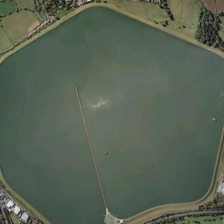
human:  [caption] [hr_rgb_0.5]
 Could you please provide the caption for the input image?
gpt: some buildings and green trees are around an almost circle large pond .

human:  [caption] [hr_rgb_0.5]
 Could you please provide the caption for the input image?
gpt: some buildings and green trees are around an almost circle large pond .

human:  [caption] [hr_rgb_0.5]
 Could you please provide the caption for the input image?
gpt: some buildings and green trees are around an almost circle large pond .

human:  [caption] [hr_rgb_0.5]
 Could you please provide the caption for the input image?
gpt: some buildings and green trees are around an almost circle large pond .

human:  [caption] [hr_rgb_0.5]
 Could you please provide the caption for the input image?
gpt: some buildings and green trees are around an almost circle large pond .